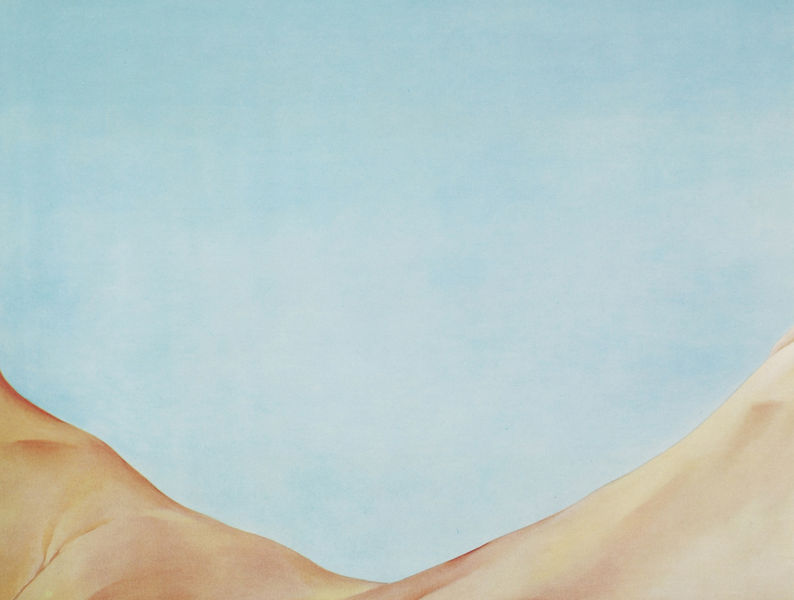
Titel: Red Hills and Sky
Künstler: Georgia O'Keeffe
Institution: Privatsammlung
Schlagwörter: blau, dunkel, gemälde, haut, himmel, körper, schatten, aquarell, gelb, landschaft, ocker, sand, ausschnitt, braun, hell, orange, weiss, rot, malerei, falten, mensch, öl, horizont, hügel, kontrast, tal, hellblau, berge, düne, dünen, farben, modern, wüste, farbe, linien, o keiffe, form, anthropomorph, vergrösserung